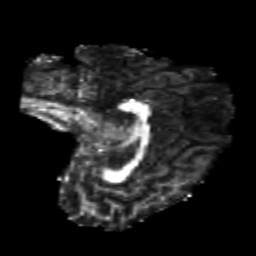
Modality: FA
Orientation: sagittal
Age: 22
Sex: male
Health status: healthy
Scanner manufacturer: philips
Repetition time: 7.519 s
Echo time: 0.08821 s